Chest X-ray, PA view. Patient: 46 years old, sex F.
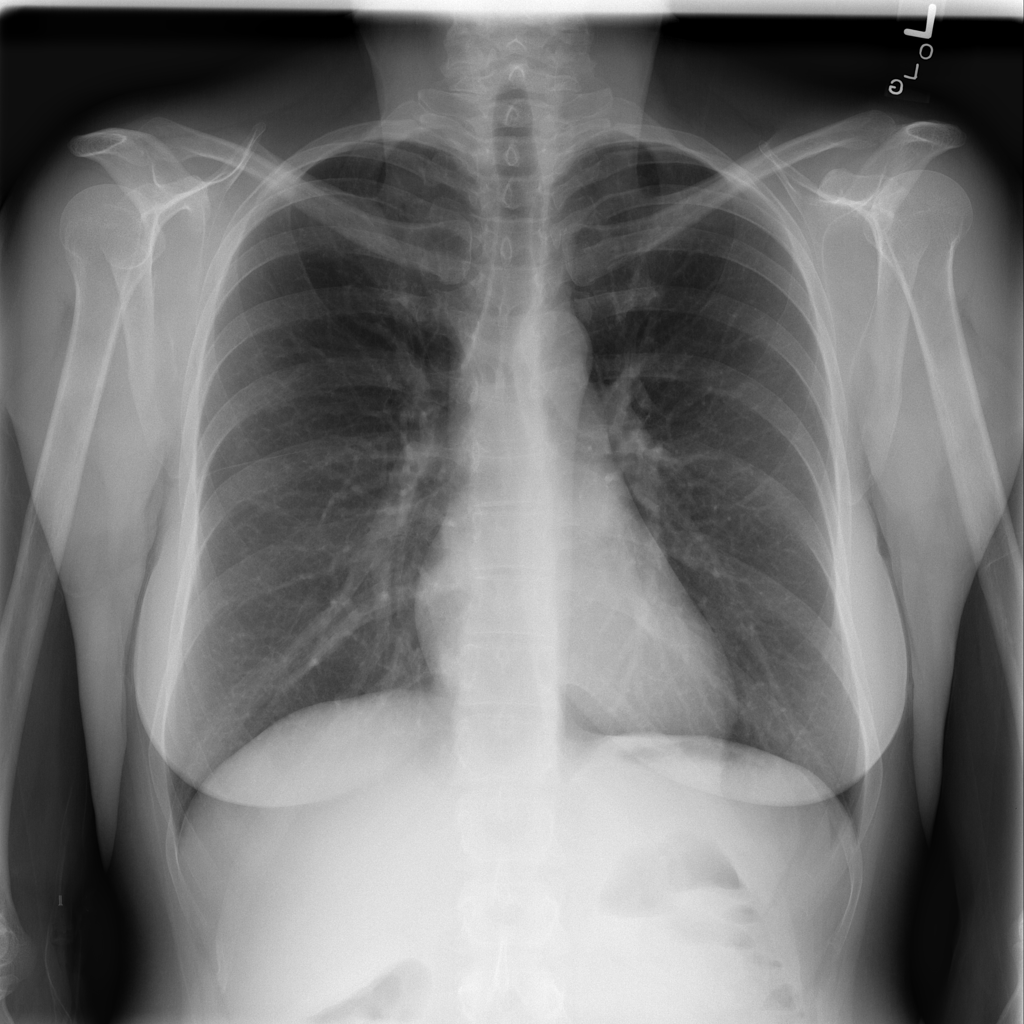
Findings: No Finding